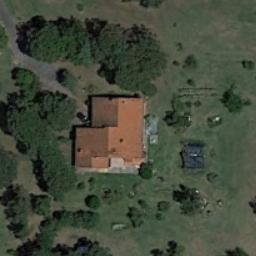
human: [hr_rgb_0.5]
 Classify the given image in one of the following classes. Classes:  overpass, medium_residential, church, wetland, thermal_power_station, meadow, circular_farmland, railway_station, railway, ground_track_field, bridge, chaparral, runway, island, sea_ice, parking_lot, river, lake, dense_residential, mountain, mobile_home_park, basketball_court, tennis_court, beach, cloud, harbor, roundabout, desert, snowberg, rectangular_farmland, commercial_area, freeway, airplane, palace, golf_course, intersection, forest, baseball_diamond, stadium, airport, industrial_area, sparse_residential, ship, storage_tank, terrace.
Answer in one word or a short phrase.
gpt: sparse_residential